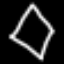
Label: diamond